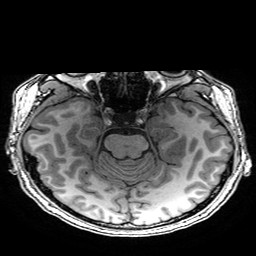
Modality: T1w
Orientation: coronal
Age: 20
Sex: male
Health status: healthy
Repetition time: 2.53 s
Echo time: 0.0034 s